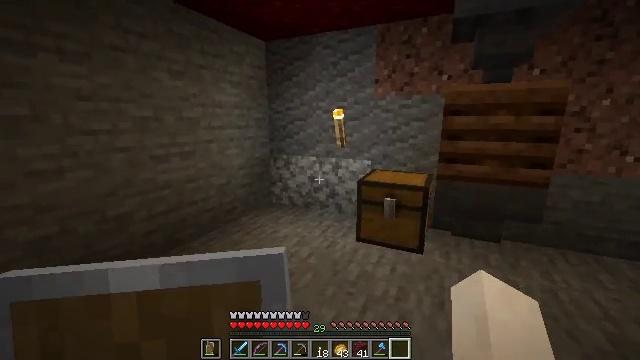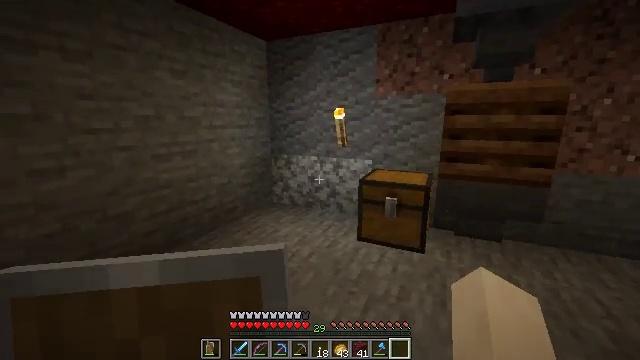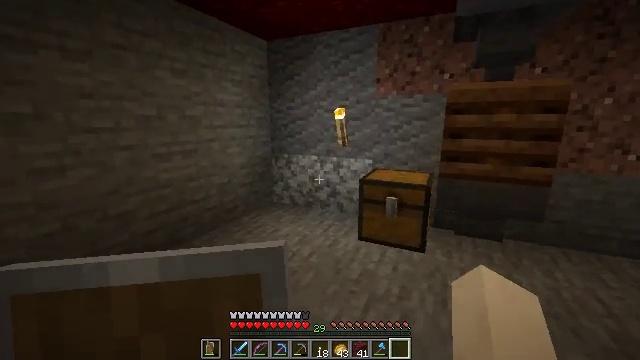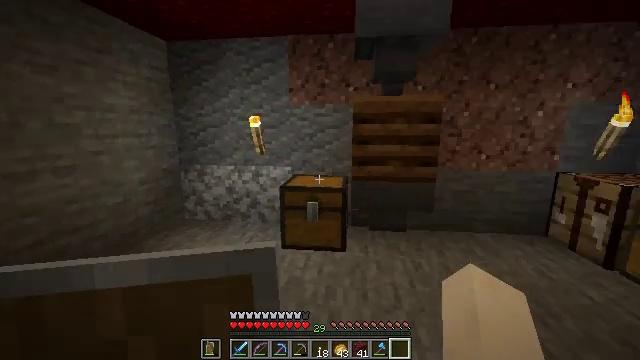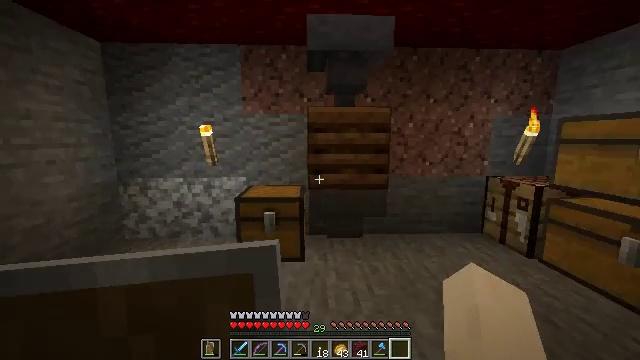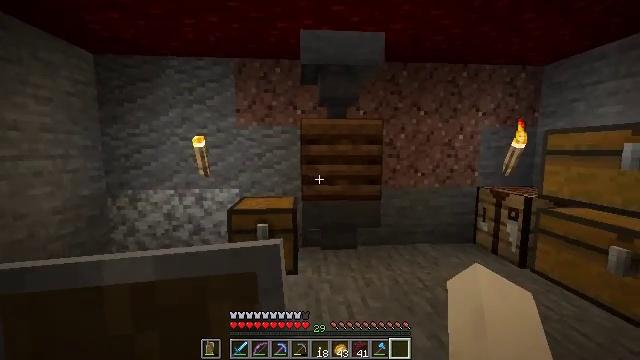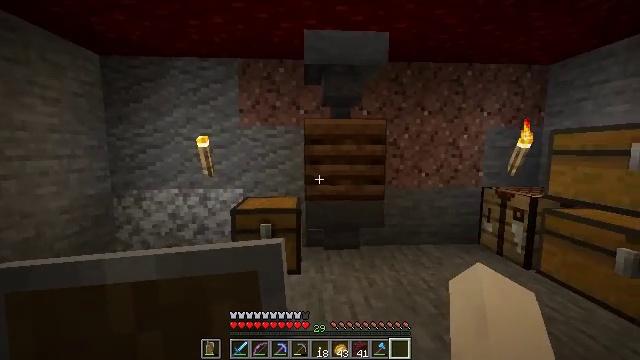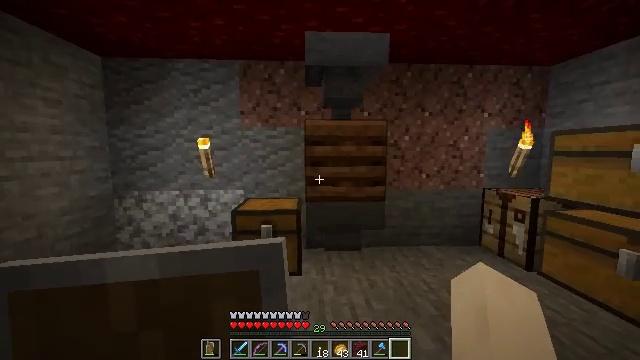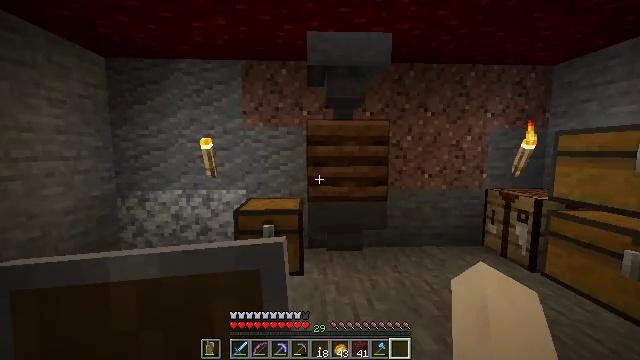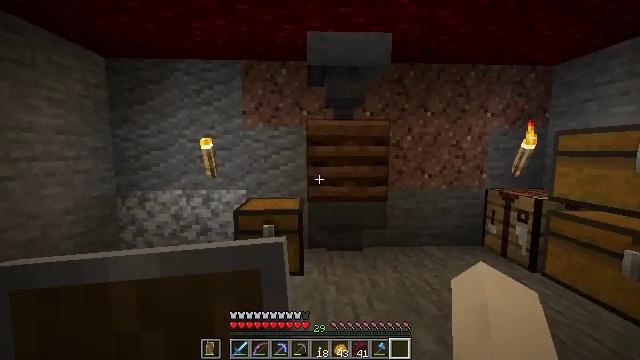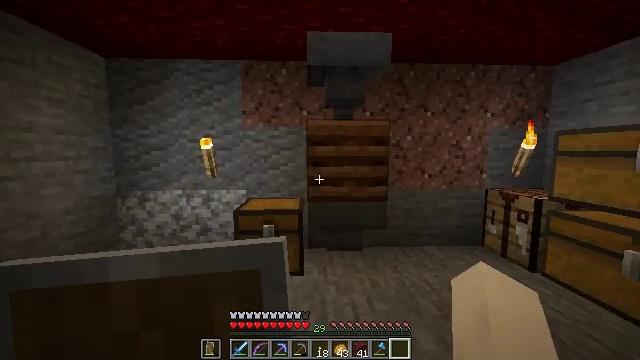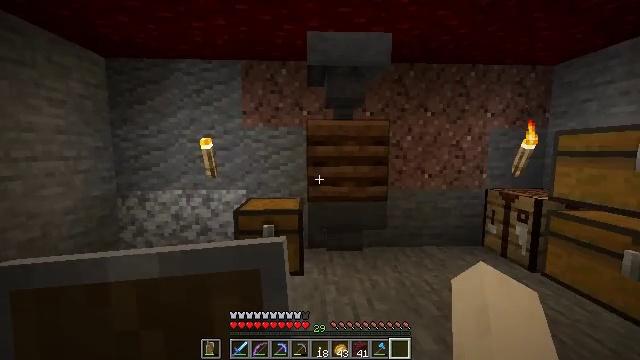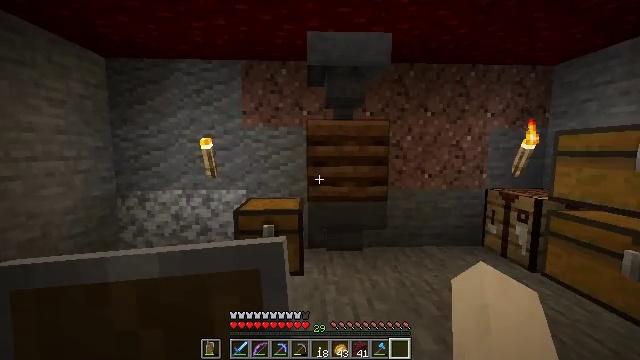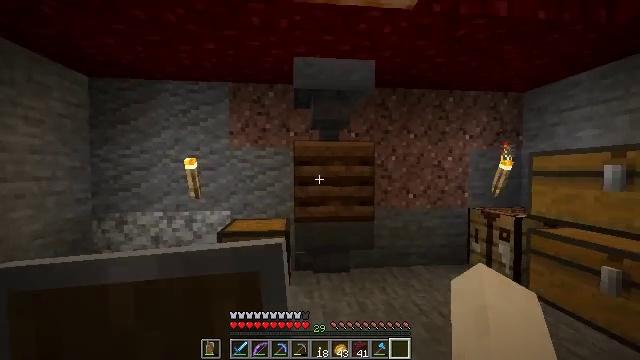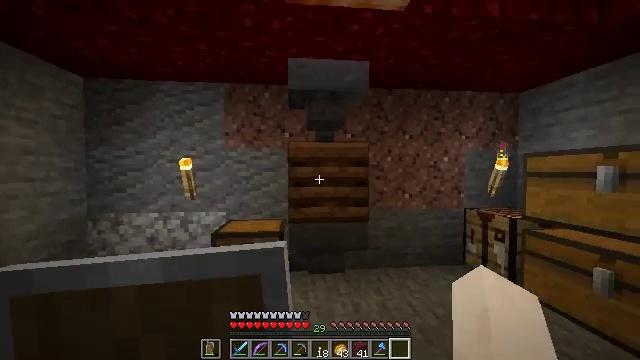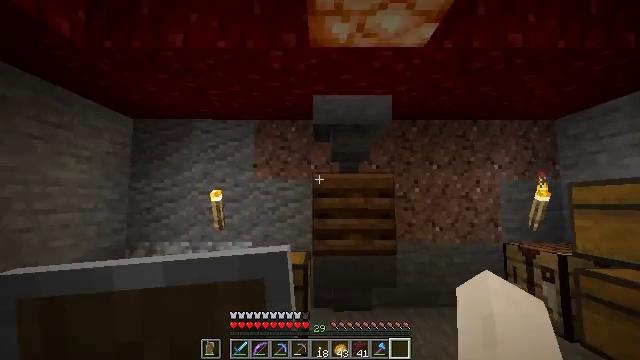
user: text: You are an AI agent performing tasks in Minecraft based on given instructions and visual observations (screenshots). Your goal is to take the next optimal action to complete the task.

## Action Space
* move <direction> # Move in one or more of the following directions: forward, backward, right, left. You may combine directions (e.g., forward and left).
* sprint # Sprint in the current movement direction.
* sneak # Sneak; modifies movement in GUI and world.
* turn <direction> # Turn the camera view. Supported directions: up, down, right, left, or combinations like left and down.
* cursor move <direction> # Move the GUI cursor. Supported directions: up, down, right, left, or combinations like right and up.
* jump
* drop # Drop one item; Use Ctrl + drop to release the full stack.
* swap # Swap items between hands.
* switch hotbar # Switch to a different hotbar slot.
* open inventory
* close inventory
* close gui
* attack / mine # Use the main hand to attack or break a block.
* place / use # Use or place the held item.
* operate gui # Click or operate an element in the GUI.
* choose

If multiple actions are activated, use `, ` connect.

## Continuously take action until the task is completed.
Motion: motion action
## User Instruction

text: Retrieve shroomlight for lighting purposes.
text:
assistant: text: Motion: no_op
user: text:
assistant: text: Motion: no_op
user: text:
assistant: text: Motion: turn right and up
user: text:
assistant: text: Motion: turn right and up
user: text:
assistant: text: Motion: turn right and up
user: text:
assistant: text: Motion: no_op
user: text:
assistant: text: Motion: no_op
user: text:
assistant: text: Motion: no_op
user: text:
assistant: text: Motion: no_op
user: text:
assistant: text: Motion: no_op
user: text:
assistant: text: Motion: no_op
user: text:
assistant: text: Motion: no_op
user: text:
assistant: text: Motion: turn right and up
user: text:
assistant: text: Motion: move right
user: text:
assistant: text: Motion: move right, turn left and up
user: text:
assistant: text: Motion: move right, turn left and up
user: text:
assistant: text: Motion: move right
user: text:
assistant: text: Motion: move right
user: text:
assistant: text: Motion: move right, turn left
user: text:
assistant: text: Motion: move right
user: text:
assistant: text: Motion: move right
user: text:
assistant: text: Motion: move right, turn left and up
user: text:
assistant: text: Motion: move right, turn left
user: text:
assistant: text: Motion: move right, turn left
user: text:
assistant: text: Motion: move right
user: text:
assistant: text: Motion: no_op
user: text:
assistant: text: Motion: turn left and up
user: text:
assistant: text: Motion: no_op
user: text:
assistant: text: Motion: turn left and up
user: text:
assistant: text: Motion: turn left and up